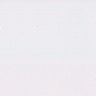
Metastatic tissue present: no